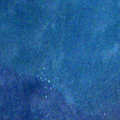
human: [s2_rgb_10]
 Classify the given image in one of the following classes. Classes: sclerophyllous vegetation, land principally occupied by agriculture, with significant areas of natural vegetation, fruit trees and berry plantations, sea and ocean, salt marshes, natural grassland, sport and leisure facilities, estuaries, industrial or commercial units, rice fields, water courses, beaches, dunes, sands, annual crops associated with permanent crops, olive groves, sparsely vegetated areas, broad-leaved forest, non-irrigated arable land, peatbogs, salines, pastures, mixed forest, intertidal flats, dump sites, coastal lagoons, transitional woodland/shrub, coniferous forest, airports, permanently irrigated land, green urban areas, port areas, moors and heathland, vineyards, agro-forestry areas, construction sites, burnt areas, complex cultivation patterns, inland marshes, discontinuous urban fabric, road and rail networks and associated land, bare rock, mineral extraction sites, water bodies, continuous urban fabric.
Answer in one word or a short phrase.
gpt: sea and ocean